Question: Hello I have this code below in which I connected through 'webservice cz.mfcr.adisrws' (pictured) and I need to get some of these values according to what was called in 'CreateSoapEnvelope()'
with this code:
'''
namespace spolehlivost_platce
{
public partial class Form1 : Form
{
public Form1()
{
InitializeComponent();
}
private void button1_Click(object sender, EventArgs e)
{
CallWebService();
}
private void Form1_Load(object sender, EventArgs e)
{
}
public static XmlDocument CreateSoapEnvelope()
{
XmlDocument soapEnvelop = new XmlDocument();
soapEnvelop.LoadXml
(@"<soapenv:Envelope xmlns:soapenv=""http://schemas.xmlsoap.org/soap/envelope/""><soapenv:Body><StatusNespolehlivyPlatceRequest xmlns=""http://adis.mfcr.cz/rozhraniCRPDPH/""><dic>28156609</dic></StatusNespolehlivyPlatceRequest></soapenv:Body></soapenv:Envelope>");
return soapEnvelop;
}
protected virtual WebRequest CreateRequest(ISoapMessage soapMessage)
{
var wr = WebRequest.Create(soapMessage.Uri);
wr.ContentType = "text/xml;charset=utf-8";
wr.ContentLength = soapMessage.ContentXml.Length;
wr.Headers.Add("SOAPAction", soapMessage.SoapAction);
wr.Credentials = soapMessage.Credentials;
wr.Method = "POST";
wr.GetRequestStream().Write(Encoding.UTF8.GetBytes(soapMessage.ContentXml), 0, soapMessage.ContentXml.Length);
return wr;
}
private static HttpWebRequest CreateWebRequest(string url, string action)
{
HttpWebRequest webRequest = (HttpWebRequest)WebRequest.Create(url);
webRequest.Headers.Add("SOAPAction", action);
webRequest.ContentType = "text/xml;charset="utf-8"";
webRequest.Accept = "text/xml";
webRequest.Method = "POST";
return webRequest;
}
private static void InsertSoapEnvelopeIntoWebRequest(XmlDocument soapEnvelopeXml, HttpWebRequest webRequest)
{
using (Stream stream = webRequest.GetRequestStream())
{
soapEnvelopeXml.Save(stream);
}
}
public static void CallWebService()
{
var _url = "http://schemas.xmlsoap.org/soap/envelope/"; //issue
var _action = cz.mfcr.adisrws.InformaceOPlatciType(); //issue
XmlDocument soapEnvelopeXml = CreateSoapEnvelope();
HttpWebRequest webRequest = CreateWebRequest(_url,_action);
InsertSoapEnvelopeIntoWebRequest(soapEnvelopeXml, webRequest);
// begin async call to web request.
IAsyncResult asyncResult = webRequest.BeginGetResponse(null, null);
// suspend this thread until call is complete. You might want to
// do something usefull here like update your UI.
asyncResult.AsyncWaitHandle.WaitOne();
// get the response from the completed web request.
string soapResult;
using (WebResponse webResponse = webRequest.EndGetResponse(asyncResult))
{
using (StreamReader rd = new StreamReader(webResponse.GetResponseStream()))
{
soapResult = rd.ReadToEnd();
}
Console.WriteLine(soapResult);
}
}
'''
I dont know what should be in this line:
'''
var _url = "http://schemas.xmlsoap.org/soap/envelope/"; //issue
var _action = cz.mfcr.adisrws.InformaceOPlatciType(); //issue
'''
May someone help me solve this out?
Thanks in advance.
I receive this exception:
'''
The remote server returned an error: (405) Method Not Allowed
'''
I followed <URL> tutorial.
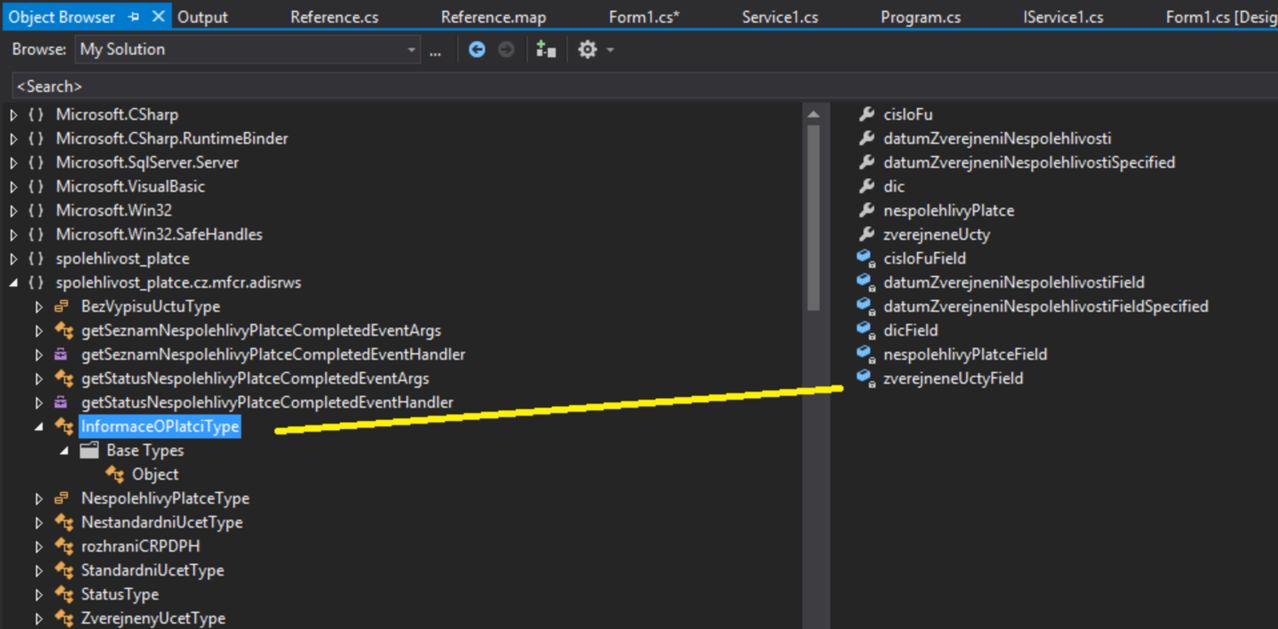
Answer: The '_url' is the URL of the service - it is the URL (the 'address') where you're hosting your service - if you're hosting it yourself, it should probably be something like:
'_url = "http://localhost/MyService/MyService.asmx"'
or if you're using the service that somebody else already hosted, then you have to see the URL they provided for it, and put that value in. The value you're currently using ('http://schemas.xmlsoap.org/soap/envelope/') is just a layout of the schema for the data, the actual URL, and esp. not the service itself (it's maybe confusing because of the http, but it's just a way of 'describing' data)
The '_action' part - that's the method on the service that you're trying to call, and that should also be a string, for example:
'_action = "http://localhost/MyService/MyService.asmx?op=HelloWorld"'
You have to think about what you are trying to achieve and who-does-what-and-where...